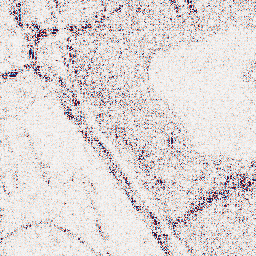
Category: wavelet
Decomposition family: wavelet_dwt
Decomposition parameters: wavelet: db8
level: 1
Upsampling method: bspline
Upsampling parameters: scale: 8
Upsampling scale: 8